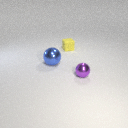
small purple metal sphere in front of small yellow rubber cube